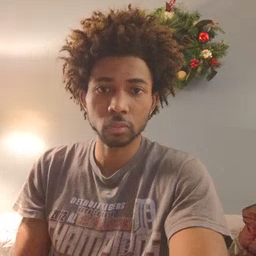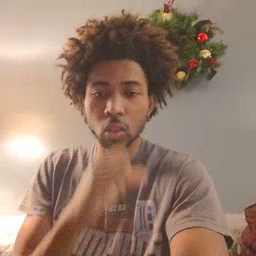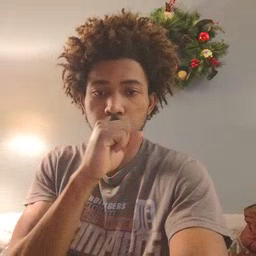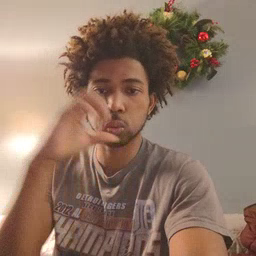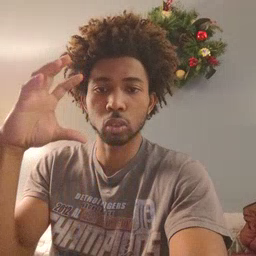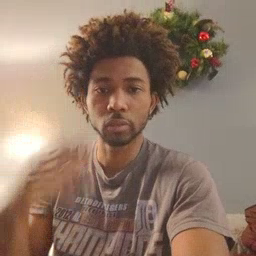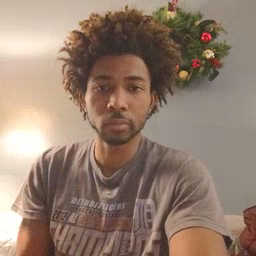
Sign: balloon